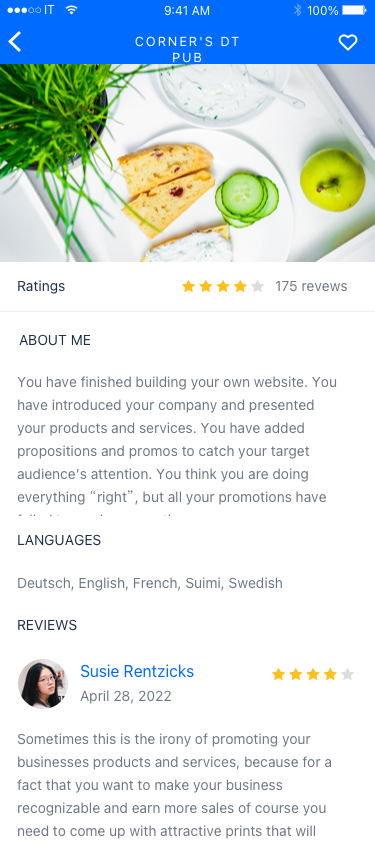
Text in this UI design:
Sometimes this is the irony of promoting your businesses products and services, because for a fact that you want to make your business recognizable and earn more sales of course you need to come up with attractive prints that will make you stand out.
And since you want to be competitive you want to come up with a material that will make you stand out and recognizable. We all know that competition in the industry is tight so there is a need for every business to come up with excellent prints that will help their companies create a remarkable name. But because of the high rise and increase of commodities businesses find it hard and expensive to develop extravagant materials for advertising. Brochures as among the most preferred marketing tools used at present are among the excellent material that helps businesses effectively deliver their messages to their targeted audience. It is this means that business are able to express an informative feature about the services their company is providing. However developing brochures may quite be expensive particularly those that are in full colors. But because of the innovations made in the printing technology cheap brochure printing services are now offered by printing companies.

Mainly looking for cheap brochure printing services can be easily attained through the following:

1.	Referrals – by simply seeking help form your family, colleagues, relatives, friends and businesses associates who had undergone such service they can give you relevant information on where you can look for companies with such service. They can guide you and give you pertinent information regarding the satisfaction they had achieved with the company they had rendered their service.

2.	Televisions and newspapers – this medium can also effectively help you look for company providing cheap brochure printing services. They can give you companies offering discount prices and affordable rates just within your means.

3.	Online services – mainly with the innovations made by technology the internet became one of the major sources and provider of companies providing cheap printing services. By simply going online customers are given the chance to browse and look for printing companies providing cheap brochure printing services. This service is among the most practical ways for reaching for companies with cheap printing services, for you need not to leave the comfort of your homes. By simply logging in to the net you can easily purchase, upload and order your print projects and have them delivered on your doorsteps. However in rendering your printing services for brochure prints cheap printing does not call for sacrificing the quality of your materials. So as a businesses who is paying for the job you have to be particular of the company providing such service for a cheap brochure printing does not only means providing cheap printing service but also aims to deliver a high quality brochure prints that will make you stand out.
April 28, 2022
Susie Rentzicks
Reviews
Deutsch, English, French, Suimi, Swedish
LANGUAGES
You have finished building your own website. You have introduced your company and presented your products and services. You have added propositions and promos to catch your target audience’s attention. You think you are doing everything “right”, but all your promotions have failed to produce growth.
 in your new internet business. There are many ways for your web site to be promoted, but maybe you’re missing the “key” to the “best” promotion. Here are some things to consider: – If you have started to promote your web site, keep it constant. If you promote your site with persistence, it will catch your audience’s attention. – Be patient. Try each different promotion until you find the best. – Free promotions such as search engines and directories would give your web site the deserved traffic you always wanted. Make sure to check your web site’s ranking to know whether or not this type of free promotion is right for you. – Make a deal with other web sites on trading links which could help both web sites. Make sure to use words that could easily interest the audience. – Find free classified ads web sites that could boost the promotion of your web site. Most of these classified ads web sites provide powerful marketing features and are an extremely fast way of getting your products or services on line. – Free and low-cost internet banners are spread all through out the World Wide Web. Banners that pop-up at the top of a page or in a separate window would automatically catch your target audience’s attention. Free internet advertising is a perfect way to make your products or services known to millions of prospective Internet customers. The probability of someone needing your services or wanting to buy your products is very high. There are free services out there that may suit your services, products and web site…you just need to find them! Go to work – Browse the internet for the best free internet advertising and learn how to take advantage of what you are able to find. If at first you don’t succeed…try, try again! Analyze your techniques, keep track of your customers and learn what works. Then be ready to try new methods and repeat those methods that are already working. It has been said that the best things in life are free and this saying also applies to the many forms of free advertising that are available on the internet. Give this form of advertising a try and you also may become a true believer in the power of free internet advertising.
ABOUT ME
175 revews
Ratings
Corner's DT PUB
100%
9:41 AM
IT